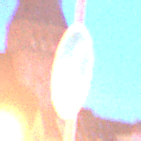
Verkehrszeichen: VorgeschriebeneVorbeifahrtLinks
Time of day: Night
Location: Outdoor (Urban)
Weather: PartlyCloudy
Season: NotSpecified
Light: Artificial